You are looking at the envelope spectrum of a bearing's vibration signal. The marked vertical lines are the theoretical fault frequencies for the outer race, inner race, rolling elements, and cage. Based on the visible evidence, which condition applies: normal, inner_race, outer_race, ball?
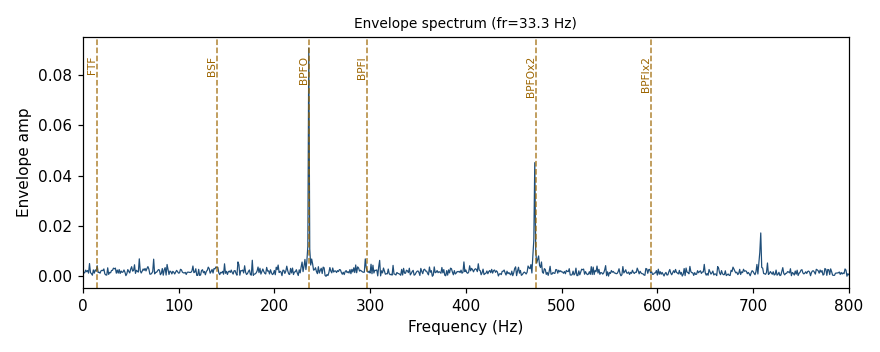
Answer: outer_race